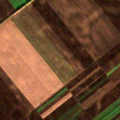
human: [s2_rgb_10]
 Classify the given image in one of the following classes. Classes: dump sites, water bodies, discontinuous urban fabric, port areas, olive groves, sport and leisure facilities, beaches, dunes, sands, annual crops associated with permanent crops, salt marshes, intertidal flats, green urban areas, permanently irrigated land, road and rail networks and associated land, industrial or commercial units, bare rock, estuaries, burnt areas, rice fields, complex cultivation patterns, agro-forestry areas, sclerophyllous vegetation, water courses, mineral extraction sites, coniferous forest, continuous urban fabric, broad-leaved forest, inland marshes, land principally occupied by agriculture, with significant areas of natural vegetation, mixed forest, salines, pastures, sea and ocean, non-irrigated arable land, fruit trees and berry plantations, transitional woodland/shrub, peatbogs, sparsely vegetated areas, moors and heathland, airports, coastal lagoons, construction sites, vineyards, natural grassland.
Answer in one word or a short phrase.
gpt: non-irrigated arable land